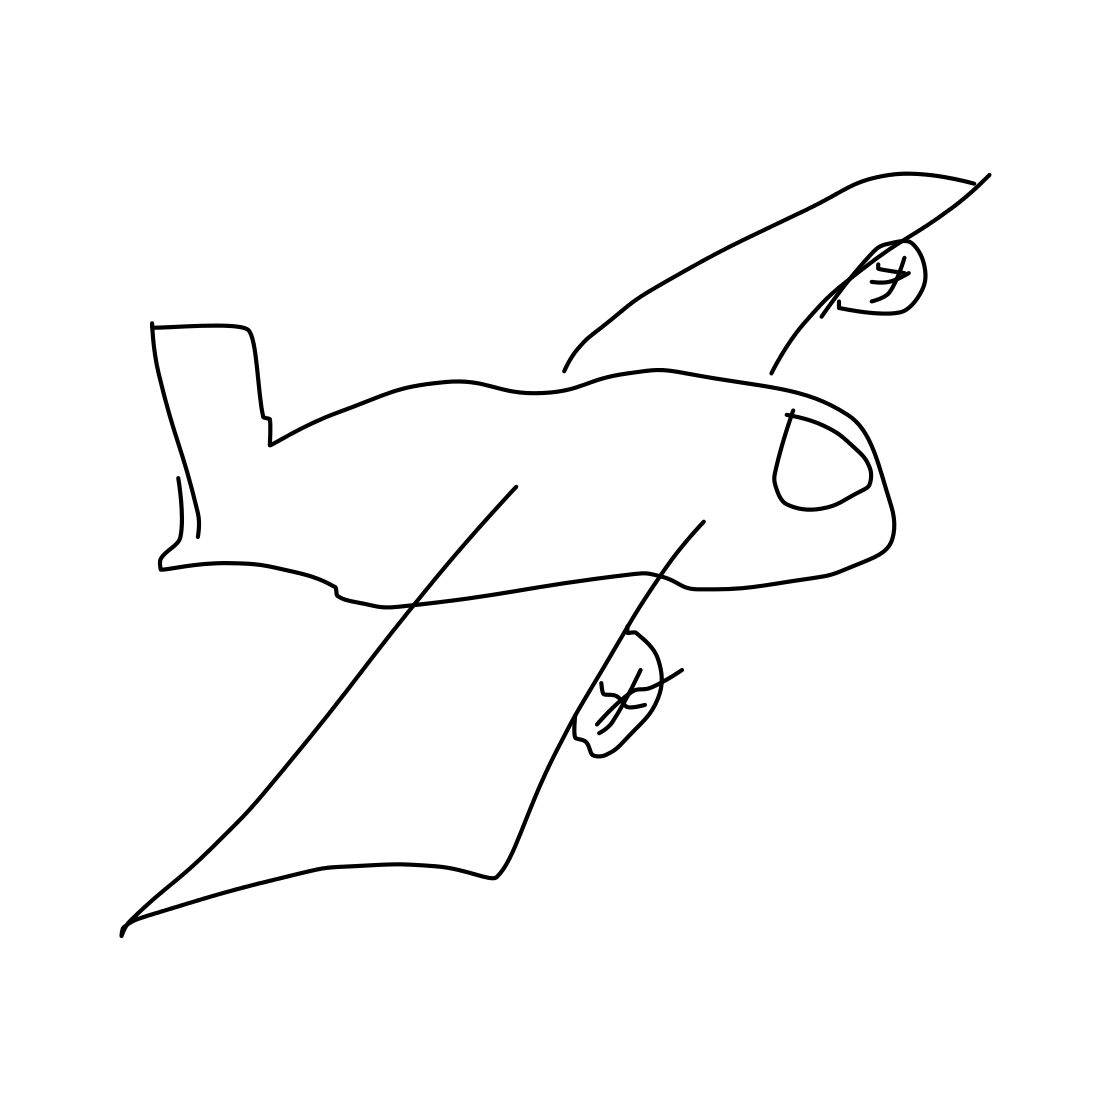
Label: airplane